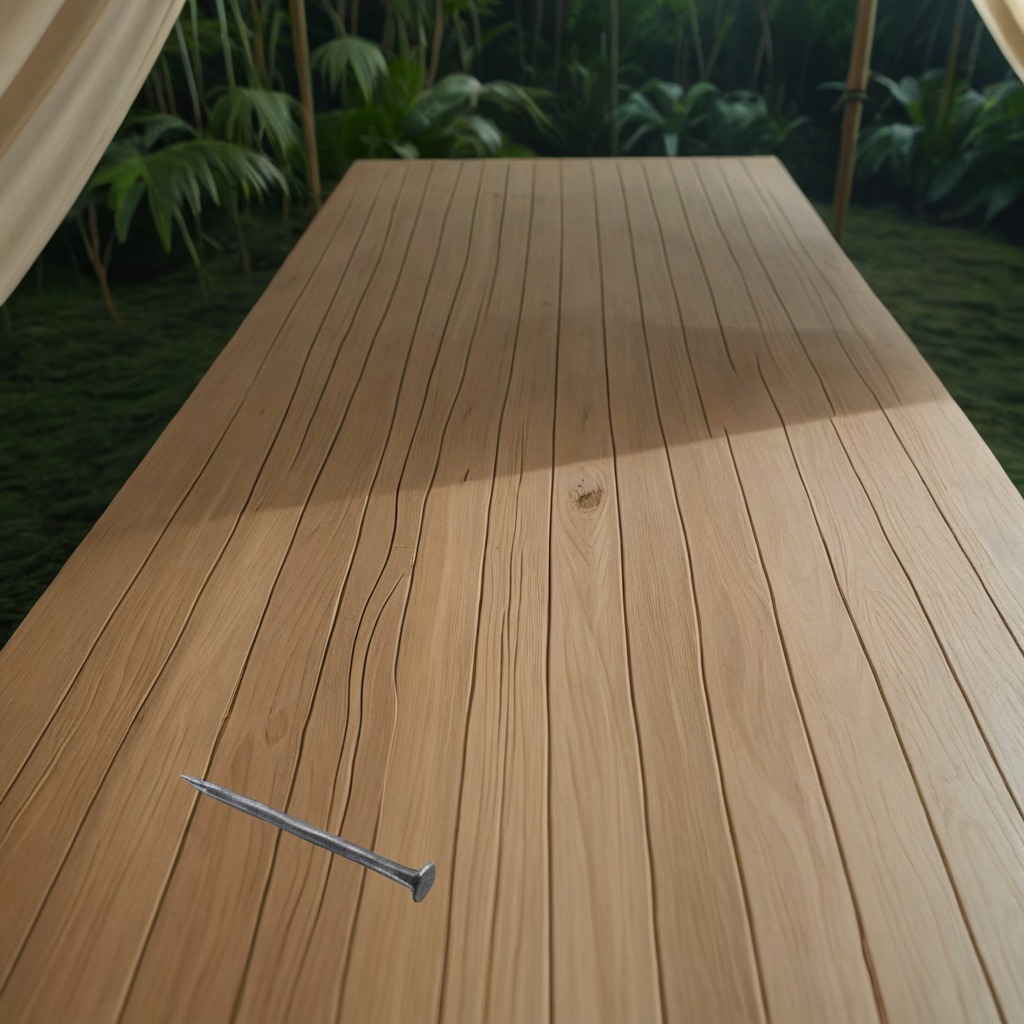
An iron nail is lying on a wooden table inside a jungle field workshop tent humid ambient light worn but